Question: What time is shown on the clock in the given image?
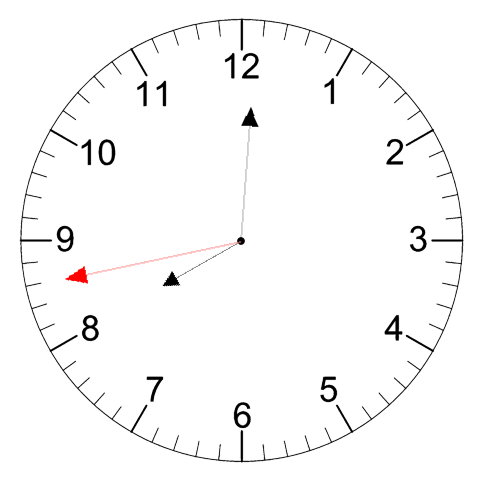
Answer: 08:00:43